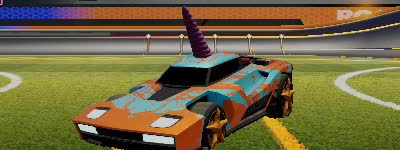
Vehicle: breakout